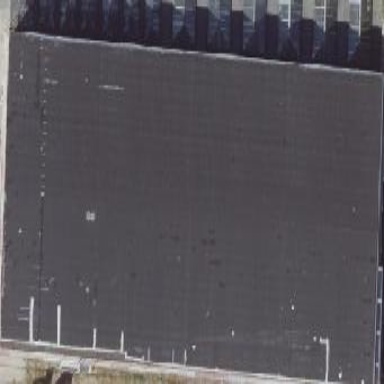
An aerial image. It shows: Commercial building.